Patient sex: M
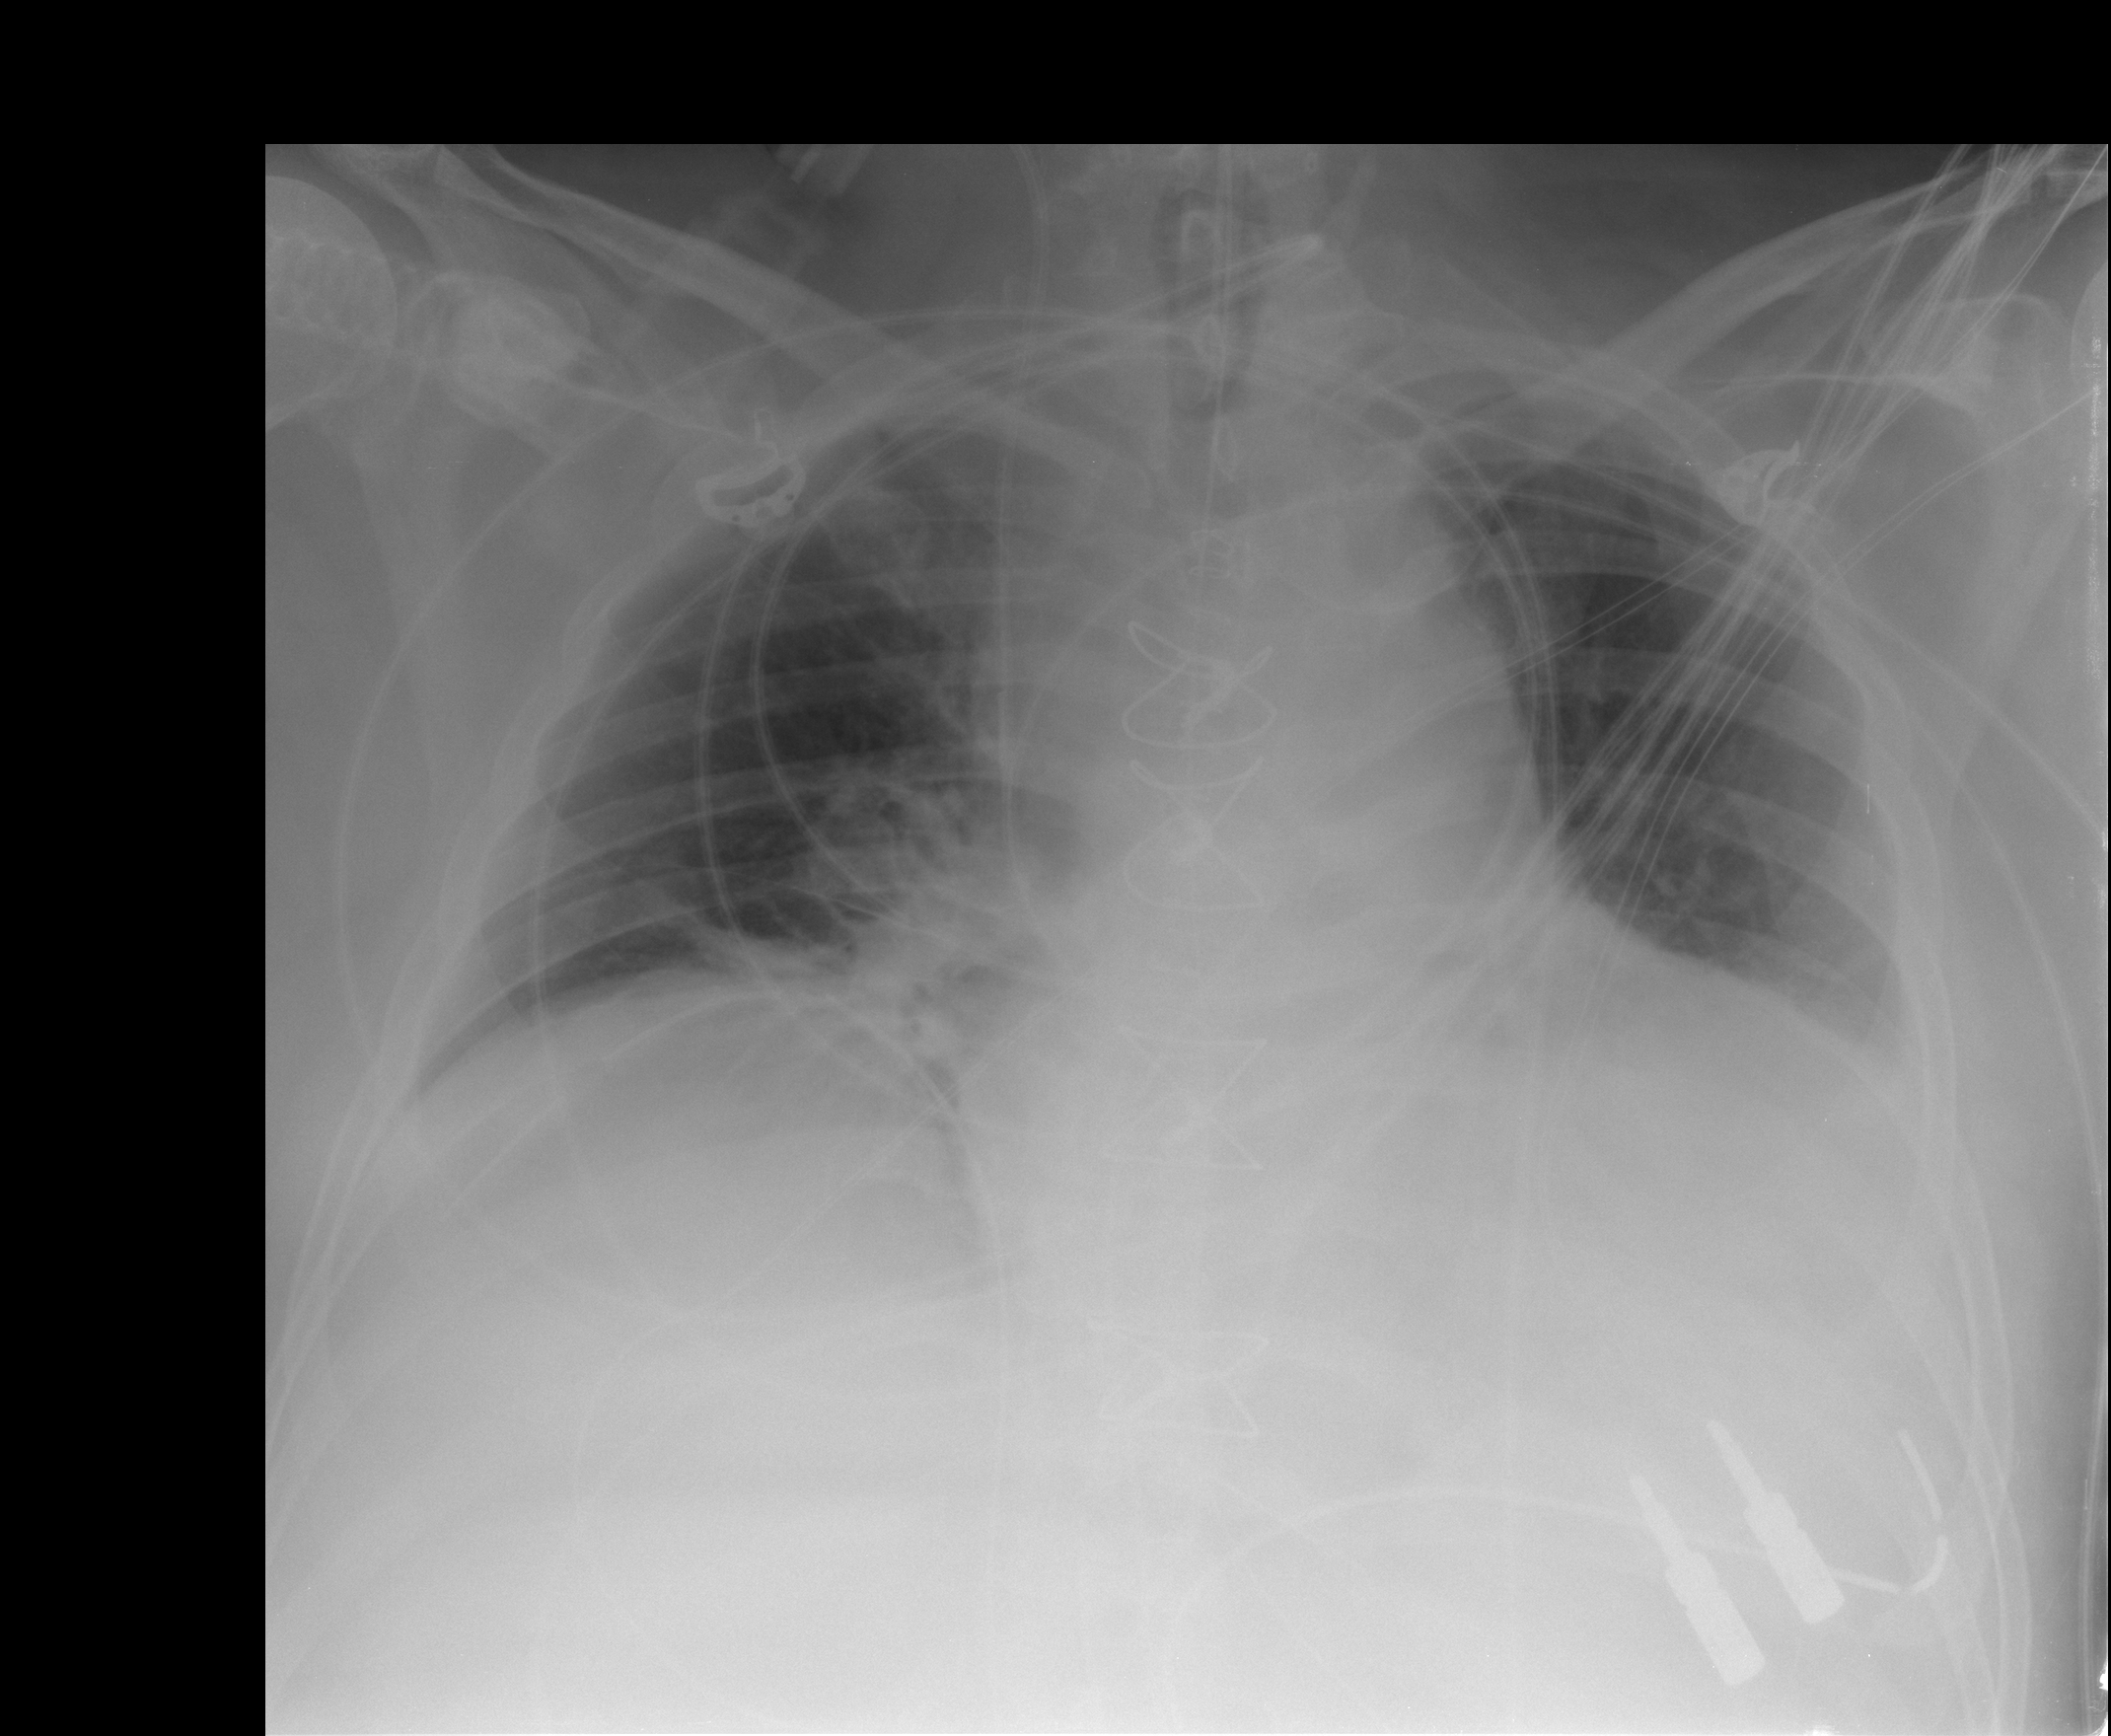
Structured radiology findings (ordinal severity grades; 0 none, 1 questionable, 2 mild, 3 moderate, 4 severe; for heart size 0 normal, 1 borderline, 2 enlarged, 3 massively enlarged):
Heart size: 2
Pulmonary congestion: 2
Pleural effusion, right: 0
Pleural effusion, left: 2
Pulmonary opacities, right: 2
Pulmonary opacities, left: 0
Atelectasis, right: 2
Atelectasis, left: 0